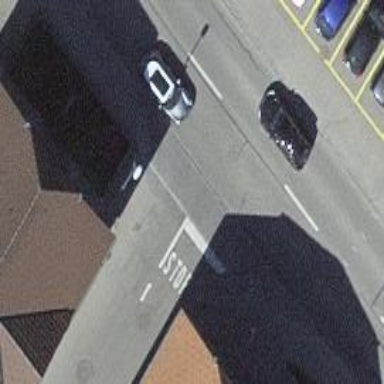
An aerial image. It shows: Set of steps on the road.